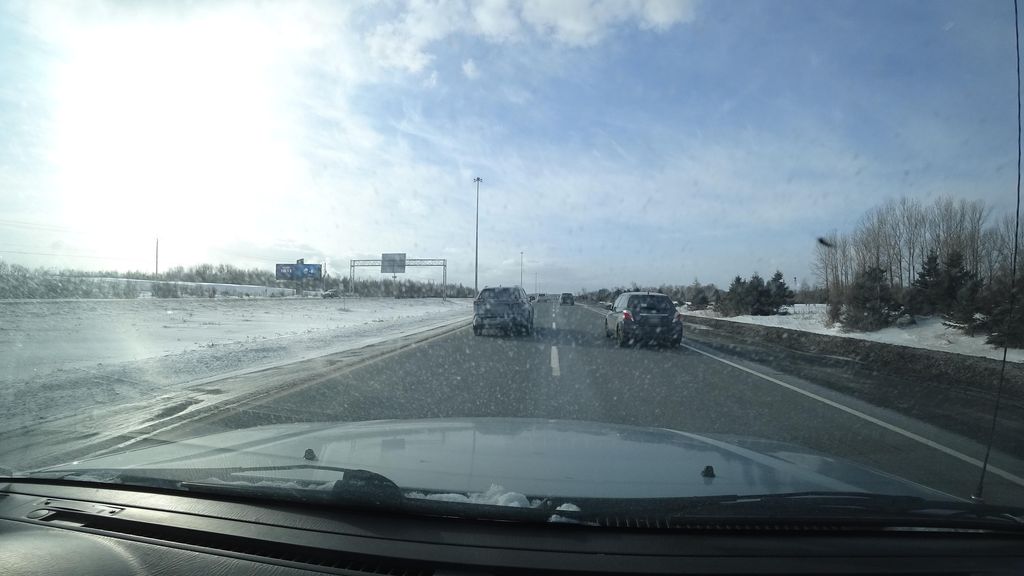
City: quebec_city